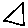
Label: triangle